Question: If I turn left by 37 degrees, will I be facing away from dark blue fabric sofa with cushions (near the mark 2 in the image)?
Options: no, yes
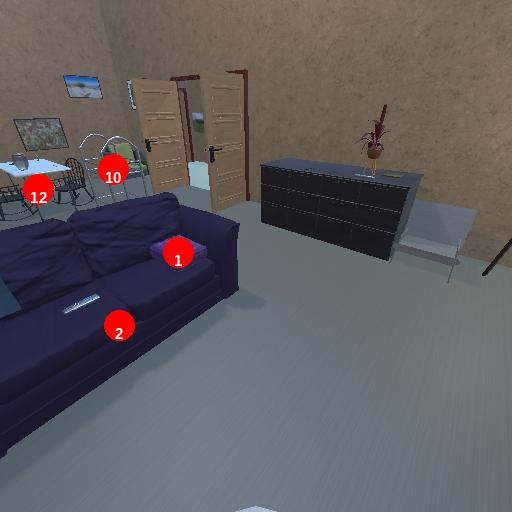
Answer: no